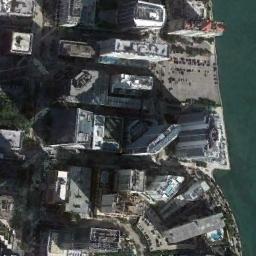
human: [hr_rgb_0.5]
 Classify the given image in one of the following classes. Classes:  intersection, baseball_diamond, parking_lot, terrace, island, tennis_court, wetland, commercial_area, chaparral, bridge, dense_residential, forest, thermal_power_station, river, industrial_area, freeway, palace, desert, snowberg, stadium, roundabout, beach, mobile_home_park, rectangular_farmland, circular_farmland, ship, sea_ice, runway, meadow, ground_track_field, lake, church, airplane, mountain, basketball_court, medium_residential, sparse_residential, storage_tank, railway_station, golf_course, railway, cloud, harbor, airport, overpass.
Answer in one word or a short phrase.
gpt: commercial_area